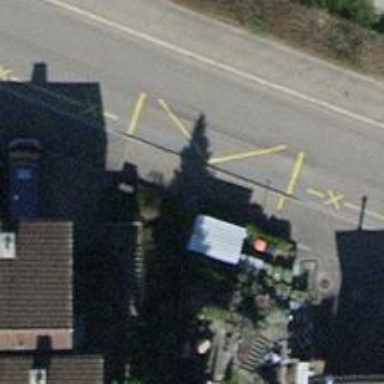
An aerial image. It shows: Bus stop with platform for public transport.